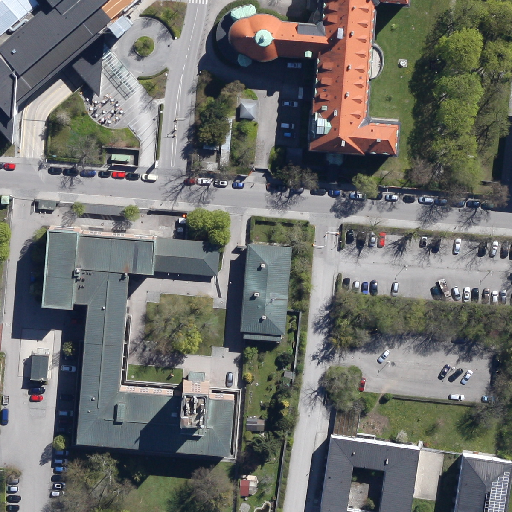
Referring expression: paved road along with tree